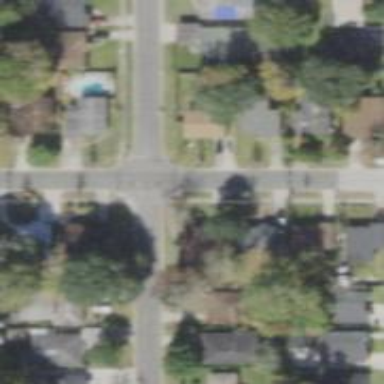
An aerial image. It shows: Unmarked road crossing.